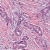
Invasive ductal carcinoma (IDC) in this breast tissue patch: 1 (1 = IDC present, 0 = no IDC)